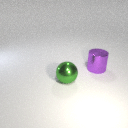
large green metal sphere in front of large purple metal cylinder